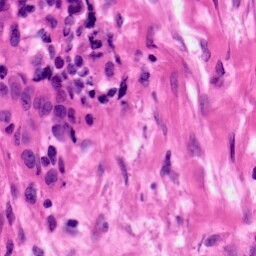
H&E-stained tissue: Ovarian